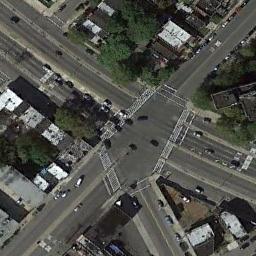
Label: intersection